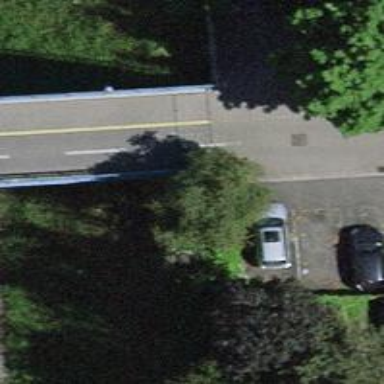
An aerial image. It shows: Footway on bridge with asphalt surface. The crossing is controlled by traffic signals.